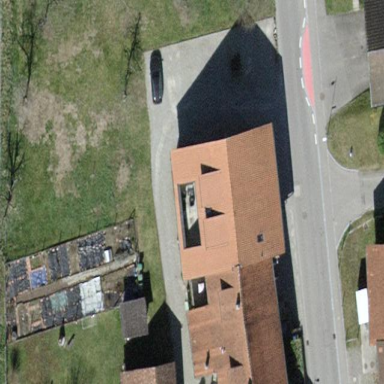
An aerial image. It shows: Terrace building with gabled roof.